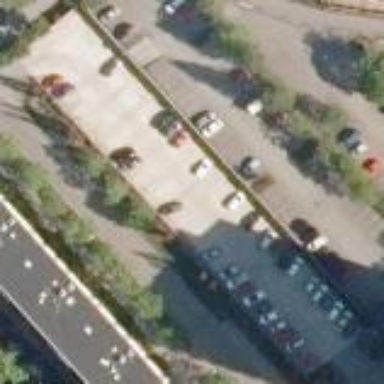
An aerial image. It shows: Multi-storey parking building with skillion concrete roof.